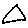
Label: triangle